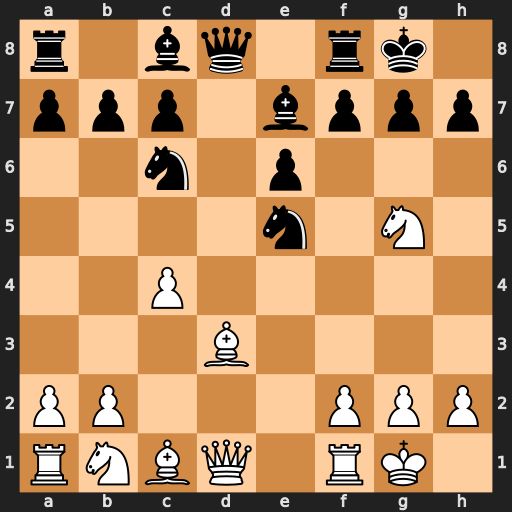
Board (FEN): r1bq1rk1/ppp1bppp/2n1p3/4n1N1/2P5/3B4/PP3PPP/RNBQ1RK1
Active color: w
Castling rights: -
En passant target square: -
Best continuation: Bxh7+ Kh8 Qh5